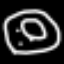
Label: donut